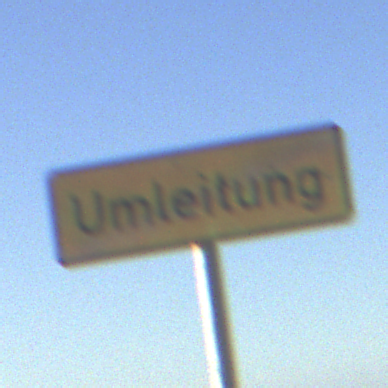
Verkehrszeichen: EndeDerUmleitungsankuendigung
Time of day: SunriseSunset
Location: Outdoor (Nature)
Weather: PartlyCloudy
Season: NotSpecified
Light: Natural